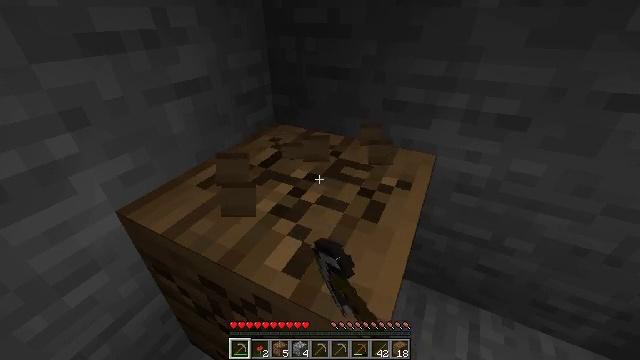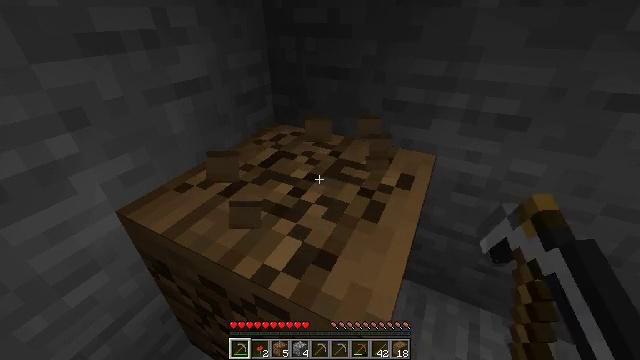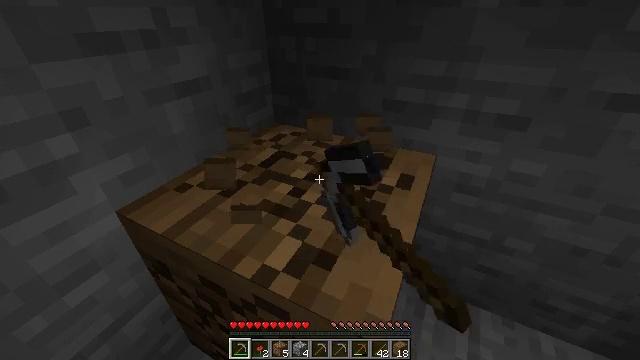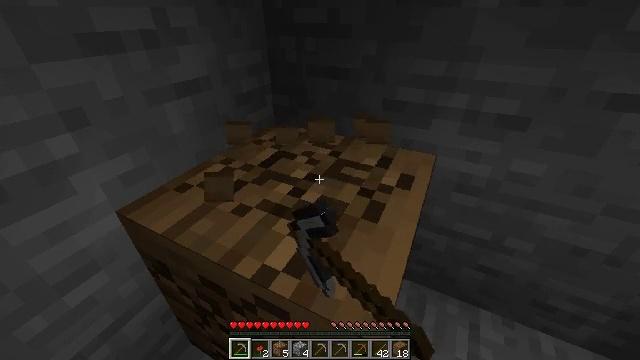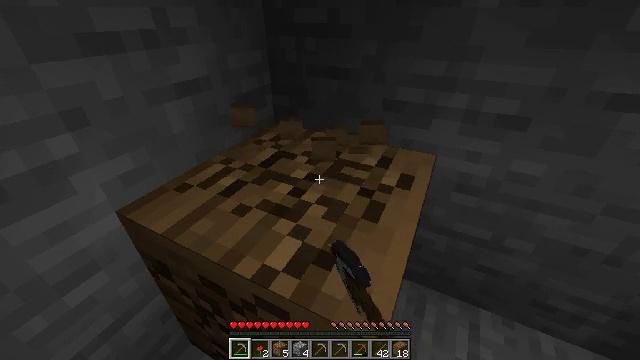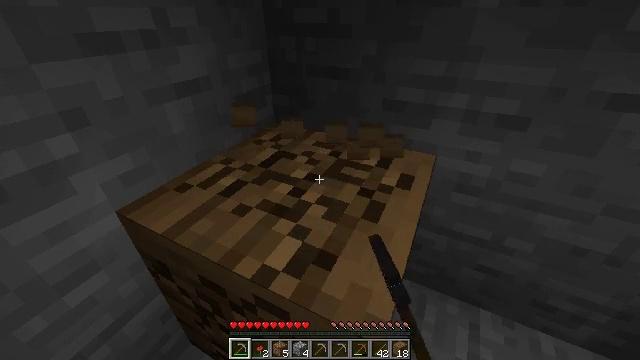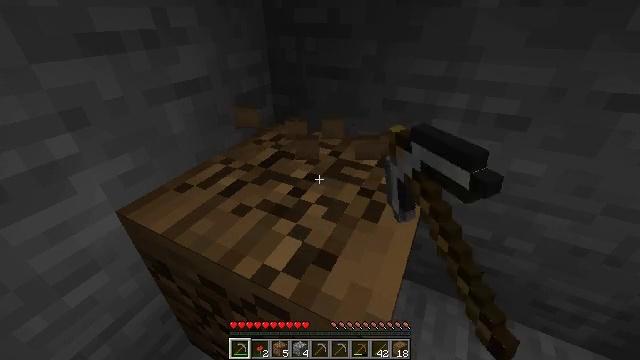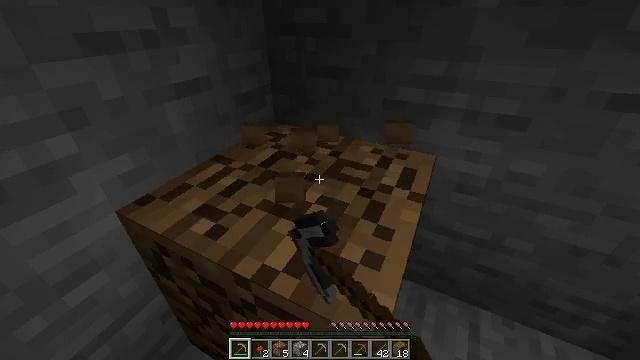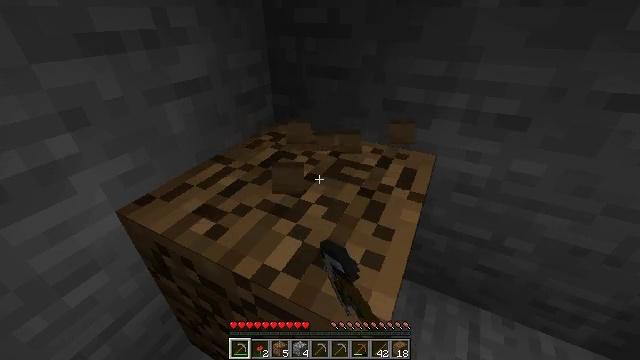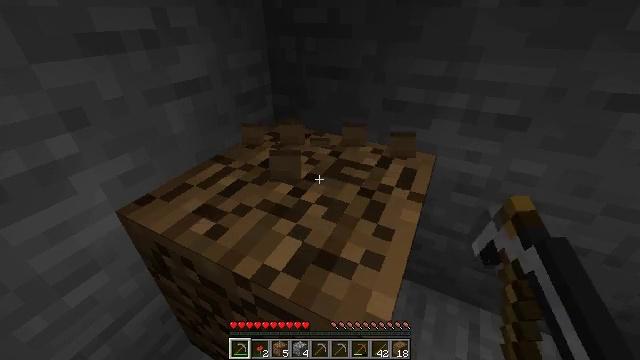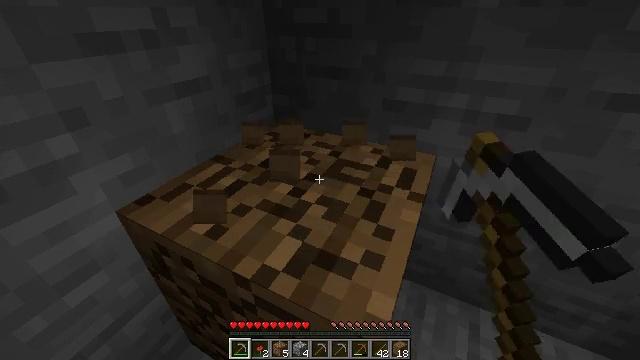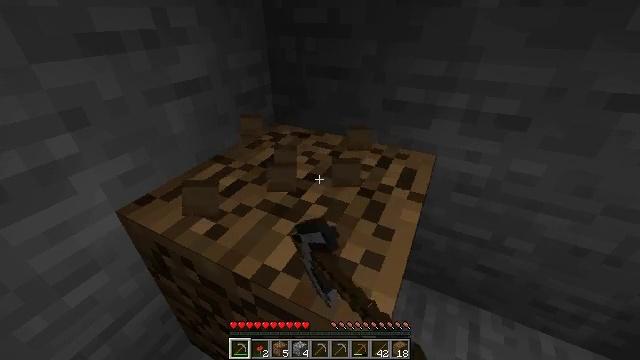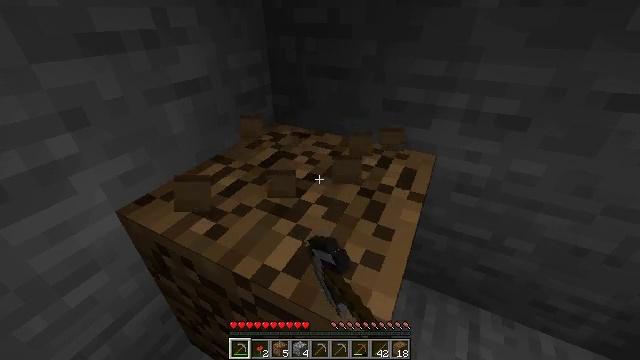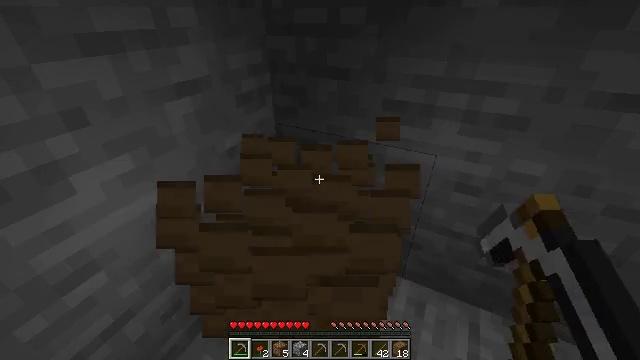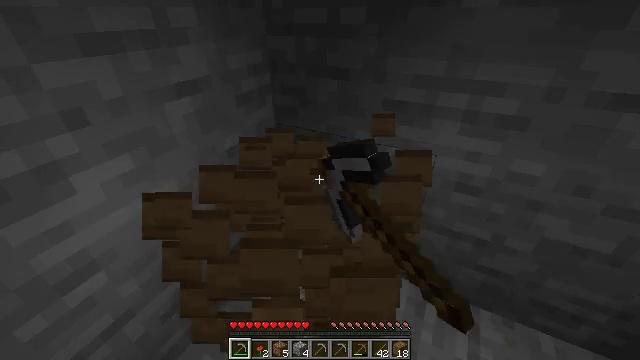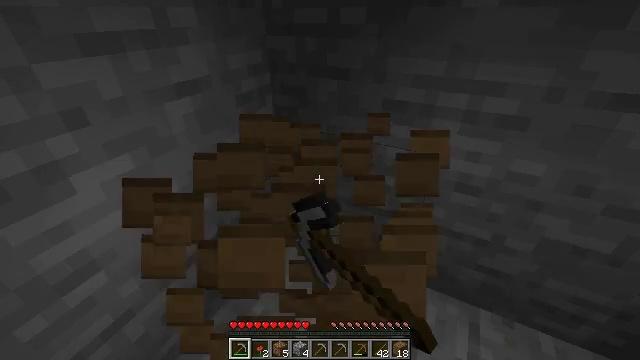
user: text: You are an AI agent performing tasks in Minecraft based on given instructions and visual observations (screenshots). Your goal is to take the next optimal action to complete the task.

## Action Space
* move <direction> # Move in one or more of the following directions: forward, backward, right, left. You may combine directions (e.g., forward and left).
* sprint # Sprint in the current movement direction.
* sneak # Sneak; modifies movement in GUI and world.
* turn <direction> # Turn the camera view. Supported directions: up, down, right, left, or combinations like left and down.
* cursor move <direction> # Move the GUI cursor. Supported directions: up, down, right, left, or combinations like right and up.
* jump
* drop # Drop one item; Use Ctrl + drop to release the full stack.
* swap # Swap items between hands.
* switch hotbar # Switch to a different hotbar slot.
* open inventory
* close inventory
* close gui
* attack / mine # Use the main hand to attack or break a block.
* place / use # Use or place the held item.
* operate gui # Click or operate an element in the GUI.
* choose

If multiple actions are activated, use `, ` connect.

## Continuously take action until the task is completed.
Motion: motion action
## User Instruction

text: Break spruce planks from a structure.
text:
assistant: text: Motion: attack / mine
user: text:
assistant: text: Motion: attack / mine
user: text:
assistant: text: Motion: attack / mine
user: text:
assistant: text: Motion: attack / mine
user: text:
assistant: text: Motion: attack / mine
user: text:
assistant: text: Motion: attack / mine
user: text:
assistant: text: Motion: attack / mine
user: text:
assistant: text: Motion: attack / mine
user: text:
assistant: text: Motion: attack / mine
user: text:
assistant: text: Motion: attack / mine
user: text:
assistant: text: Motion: attack / mine
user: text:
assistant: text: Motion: attack / mine
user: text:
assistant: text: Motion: attack / mine
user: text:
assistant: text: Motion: attack / mine
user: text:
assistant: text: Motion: attack / mine
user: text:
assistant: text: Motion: attack / mine
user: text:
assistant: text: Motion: attack / mine
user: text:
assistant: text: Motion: attack / mine